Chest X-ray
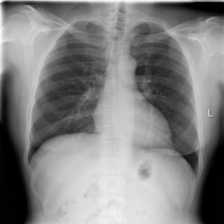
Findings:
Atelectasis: negative
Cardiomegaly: negative
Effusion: negative
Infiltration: negative
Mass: negative
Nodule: negative
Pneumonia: negative
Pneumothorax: negative
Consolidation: negative
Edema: negative
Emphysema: negative
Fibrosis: negative
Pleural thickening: negative
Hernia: negative